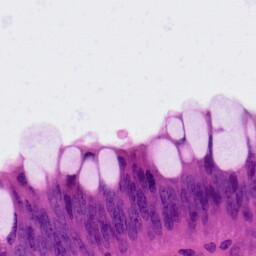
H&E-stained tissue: Colon